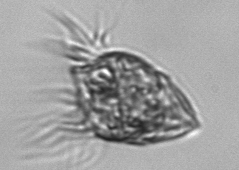
Label: Strombidium_morphotype1